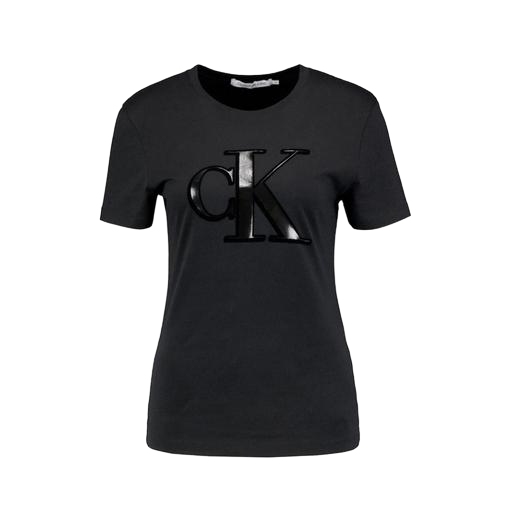
logo t-shirt, logo-embroidered top, black embossed logo t-shirt, white background